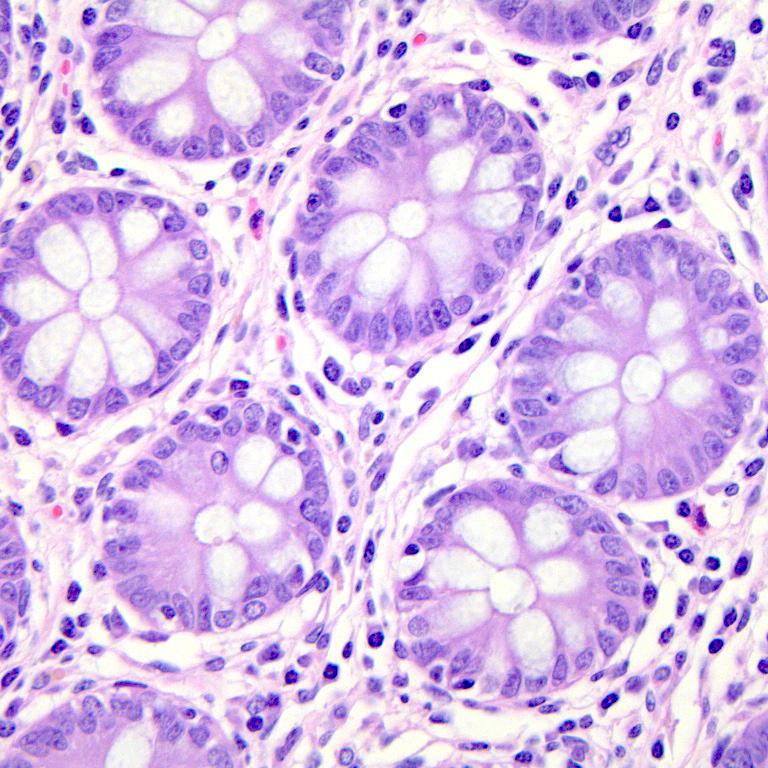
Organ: colon
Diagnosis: benign